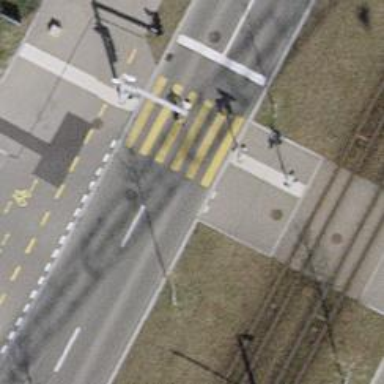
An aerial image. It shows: Zebra crossing with traffic signals.